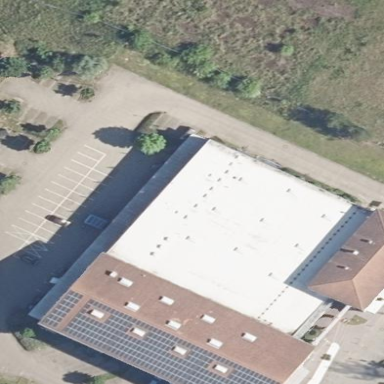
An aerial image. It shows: Retail building with gabled roof.